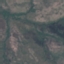
Label: HerbaceousVegetation